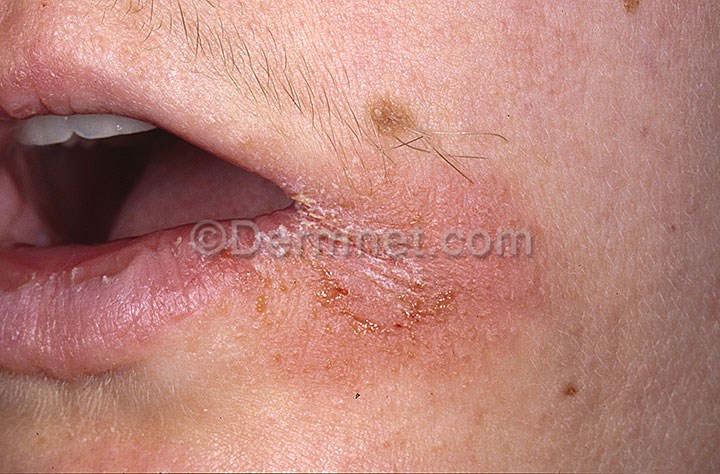
Disease: Eczema Photos